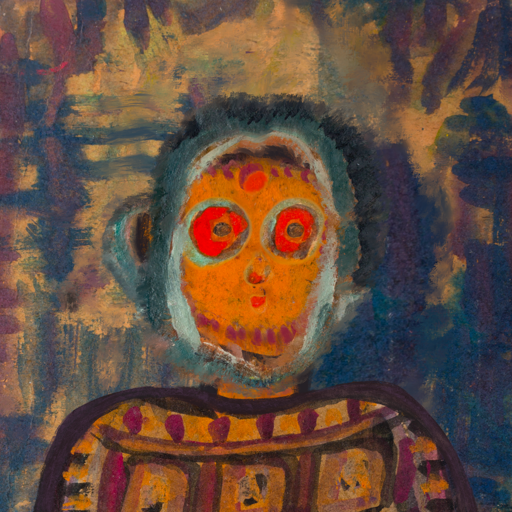
Background: InTheSun, Head And Neck Front: Doll, Face Front: Sisters, Bust: Doll, Hair Front: Boggyland, Head Accessory: Blank, Second Necklace: Blank, Necklace: Blank, Baby: Blank